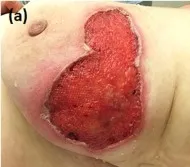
Dermatological and histopathological characteristics of pyoderma gangrenosum. Ulcerative lesions showing necrotic base, and ,erythematous-violaceous undermined borders on the right, and ,left breast, respectively.
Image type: medical_photograph (skin_photograph)